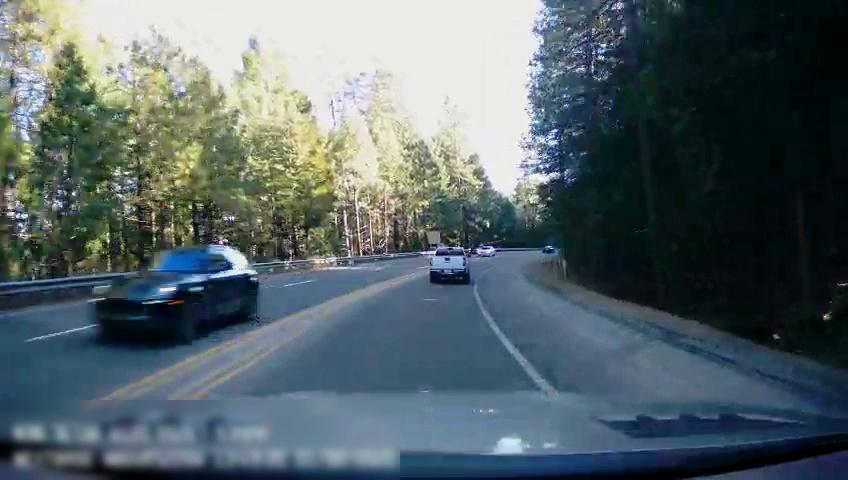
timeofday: Day
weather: Sunny
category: Drivable Space
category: Vehicles | SUV
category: Vehicles | Car
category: Vehicles | Truck
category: Lanes | Alternate Lane
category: Lanes | Current Lane
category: Lanes | Current Lane
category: Lanes | Opposite Lane
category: Lanes | Opposite Lane
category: Lanes | Opposite Lane
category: Lanes | Opposite Lane